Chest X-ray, PA view. Patient: 39 years old, sex F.
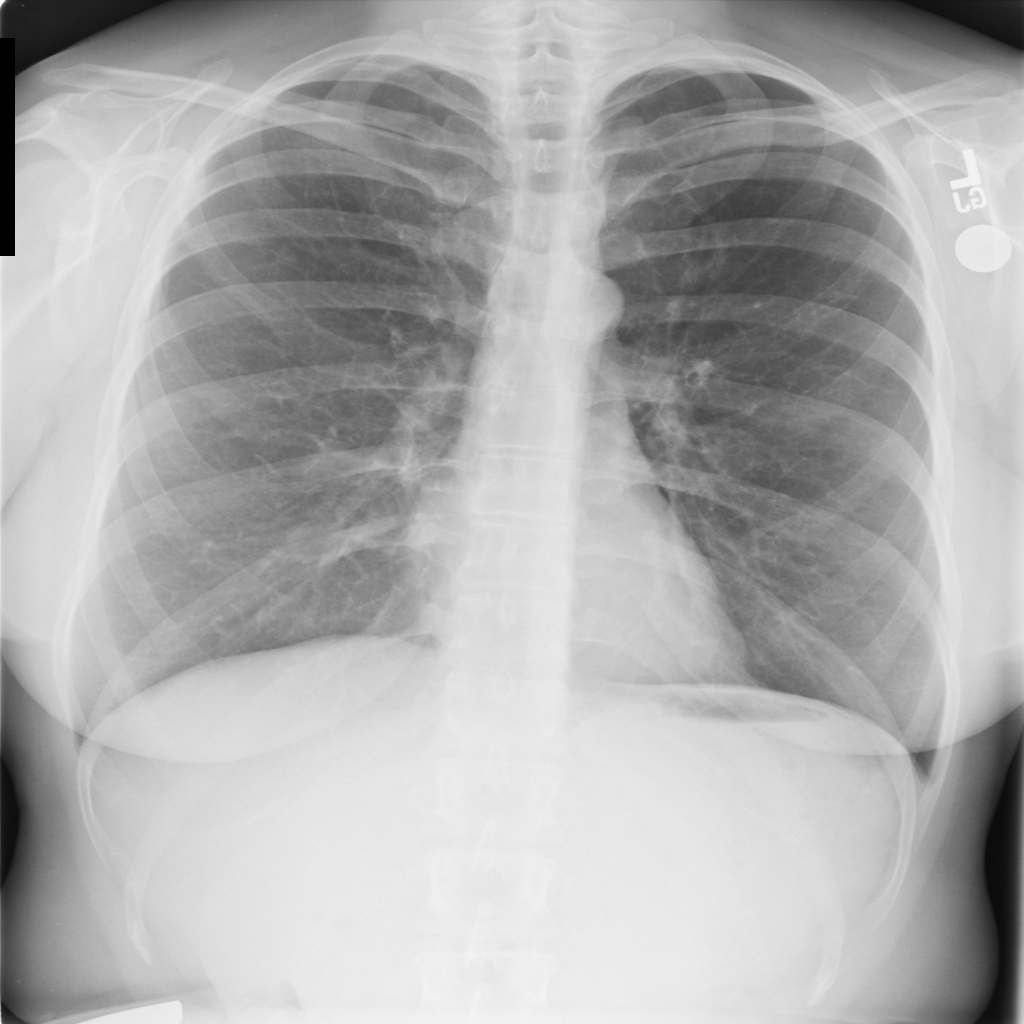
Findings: No Finding